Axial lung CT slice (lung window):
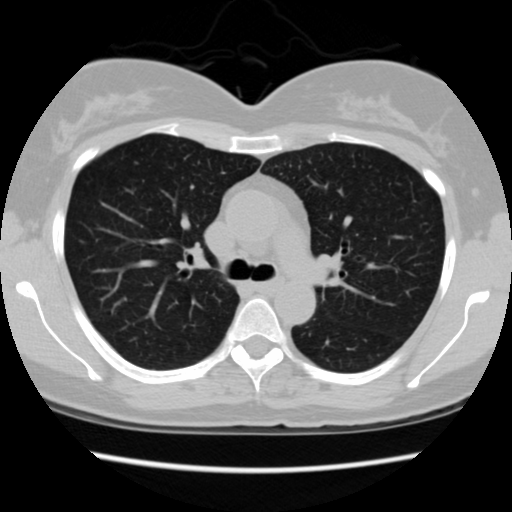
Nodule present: no